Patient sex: M
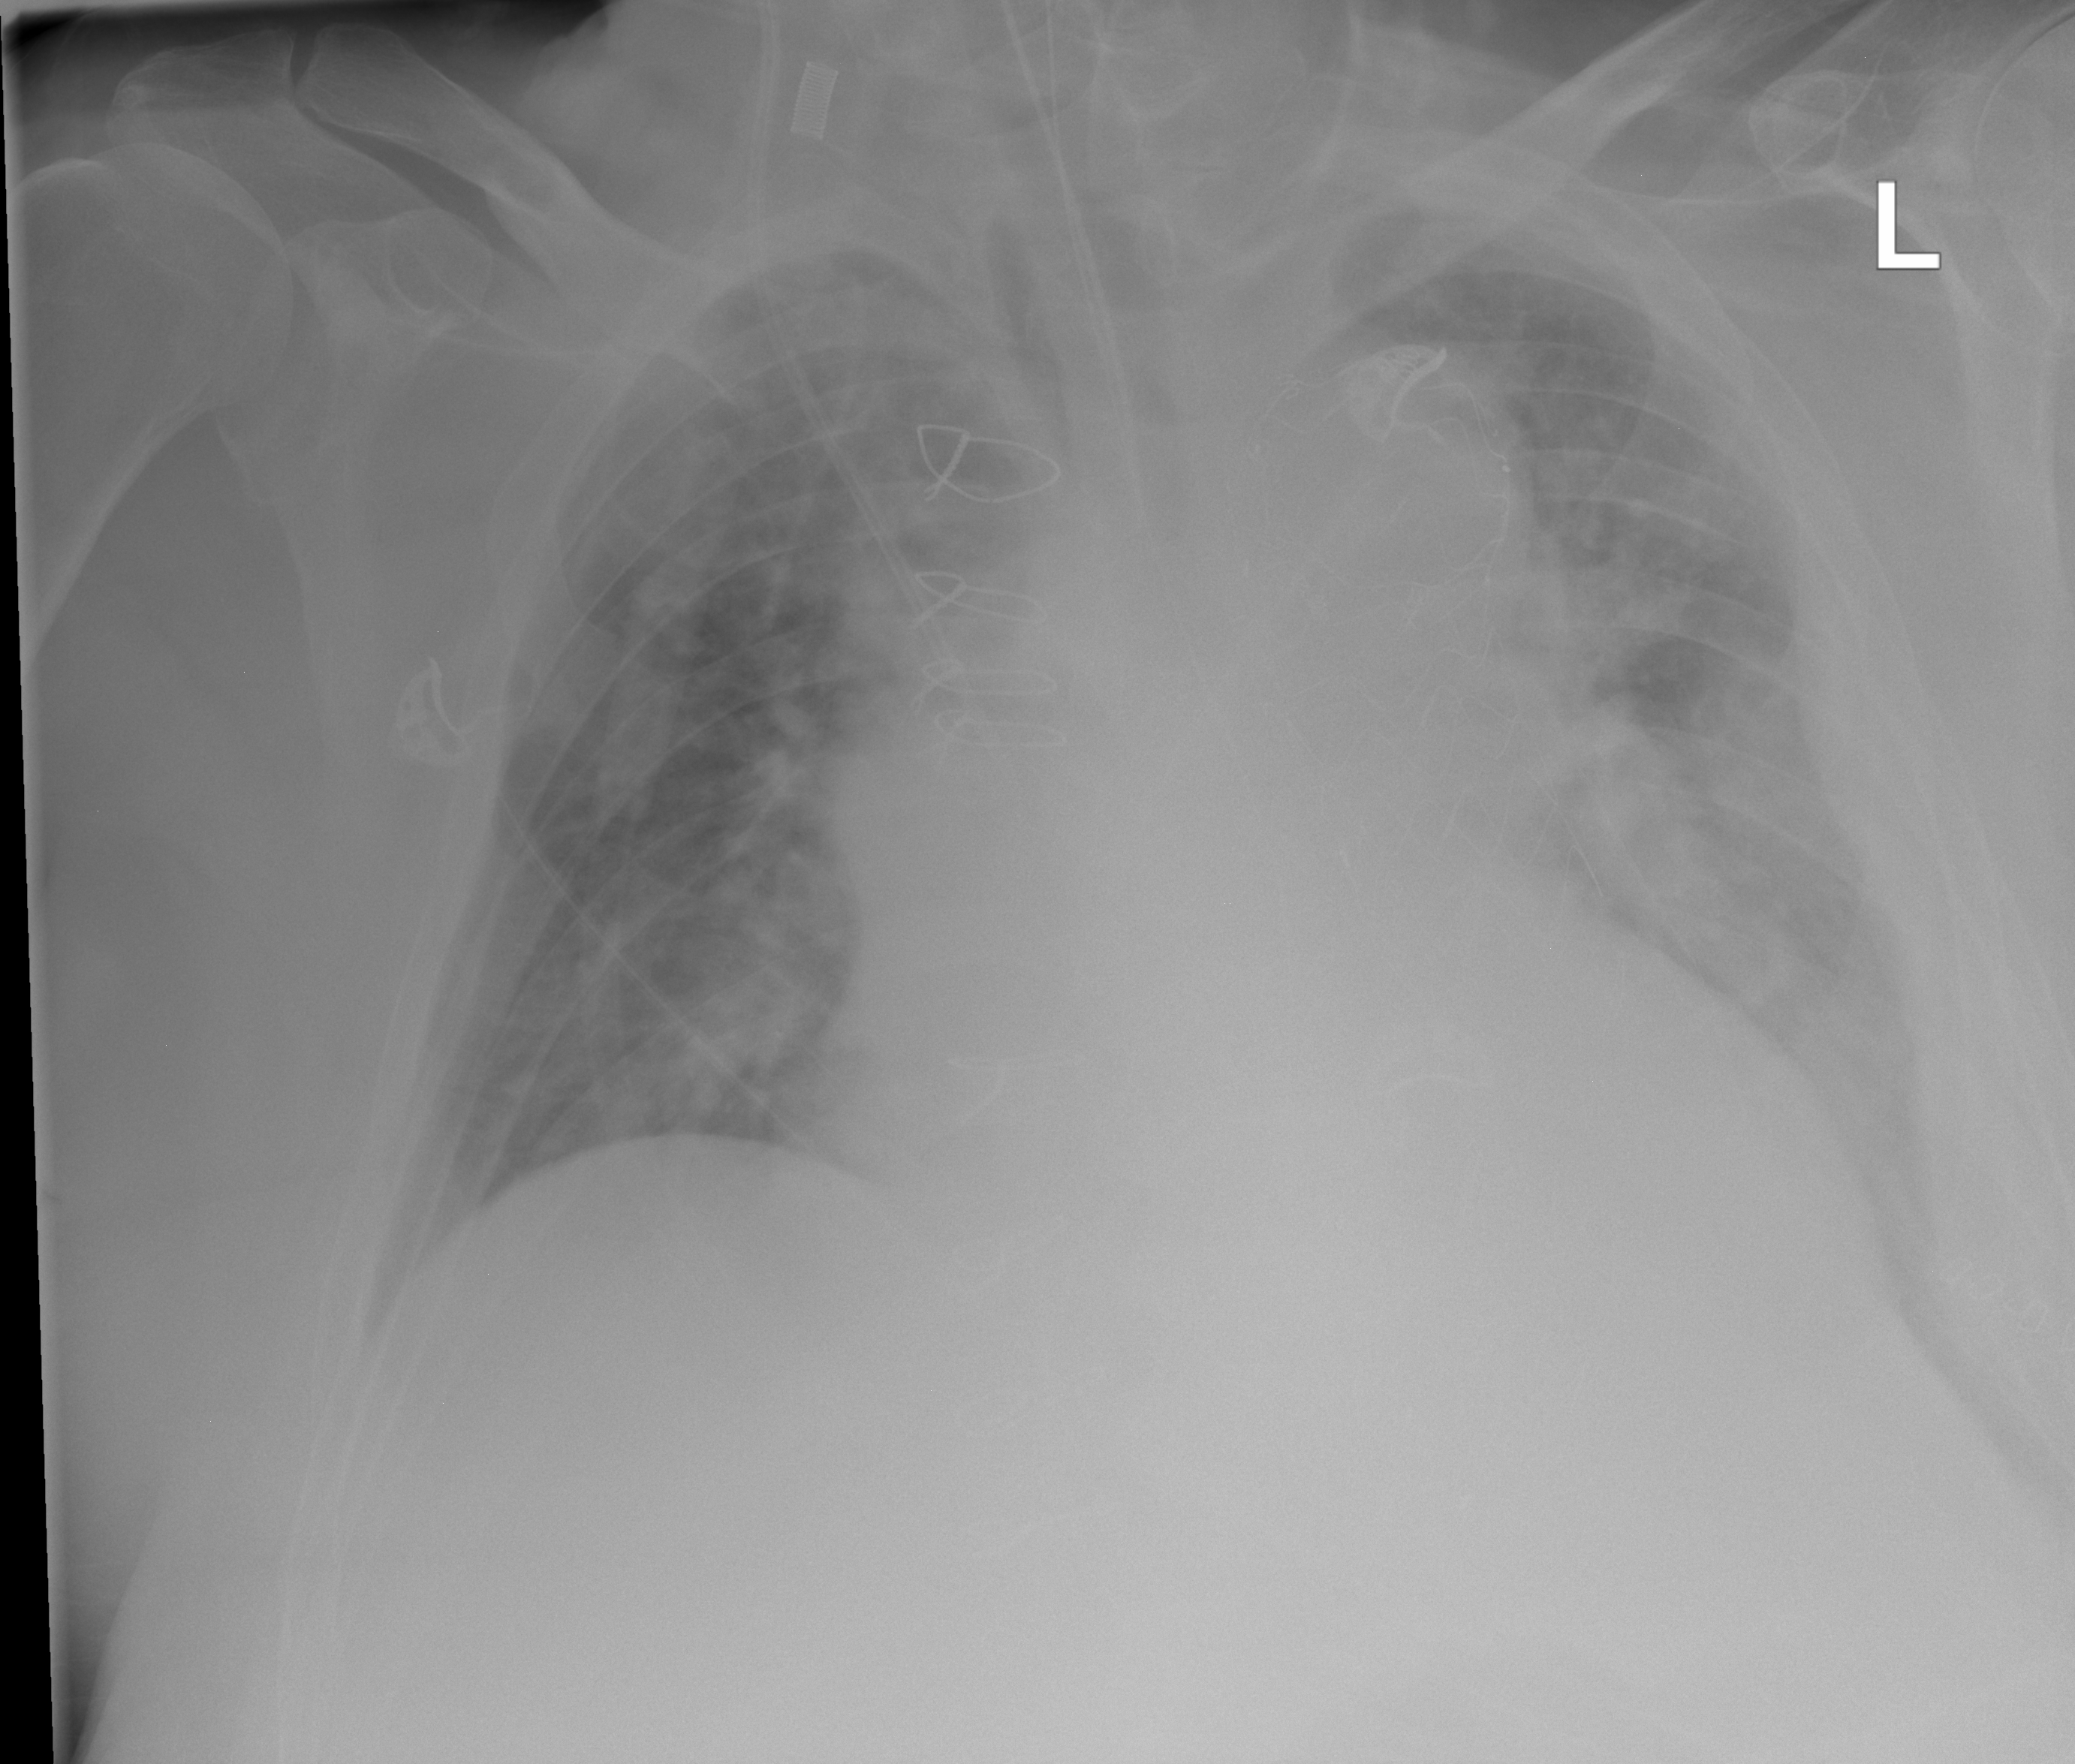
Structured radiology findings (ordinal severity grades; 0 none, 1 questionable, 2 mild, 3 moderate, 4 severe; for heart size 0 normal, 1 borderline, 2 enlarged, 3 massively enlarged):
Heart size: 2
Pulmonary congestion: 2
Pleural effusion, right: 2
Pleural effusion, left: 2
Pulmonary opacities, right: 2
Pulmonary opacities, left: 3
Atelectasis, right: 0
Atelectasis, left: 0